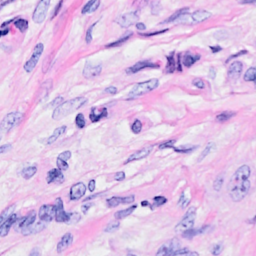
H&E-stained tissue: Breast